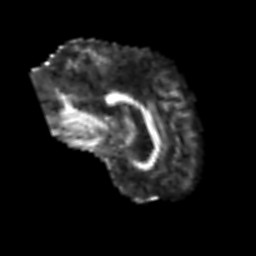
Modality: FA
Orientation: sagittal
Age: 75
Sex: male
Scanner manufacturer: siemens
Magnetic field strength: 3 T
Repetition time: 3.2 s
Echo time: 0.081 s